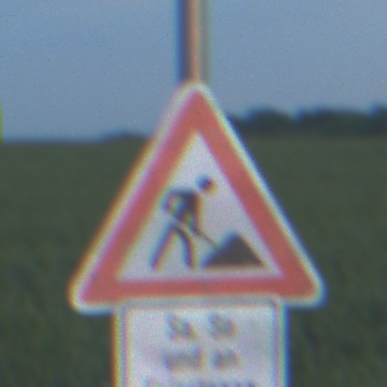
Verkehrszeichen: Arbeitsstelle
Zusatzzeichen unten: ZeitangabenMitBeschraenkungAufWochentage9
Umgebung: Outdoor, Nature
Tageszeit: SunriseSunset
Wetter: PartlyCloudy
Licht: Natural
Jahreszeit: NotSpecified
Kontrast: MediumContrast